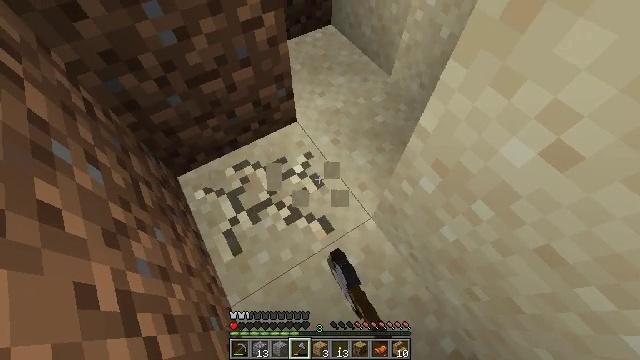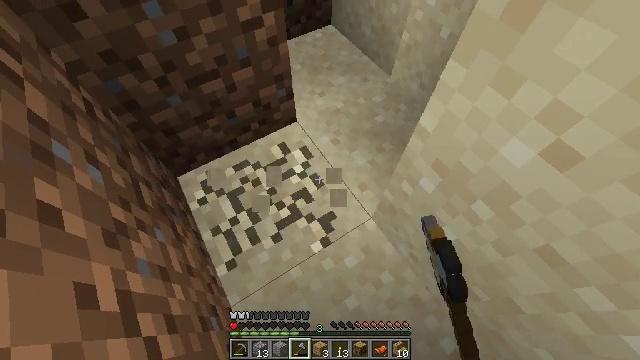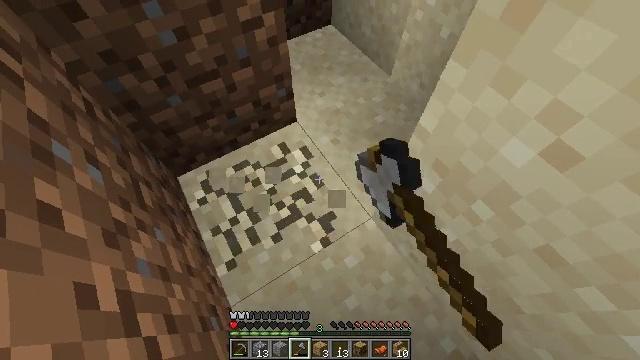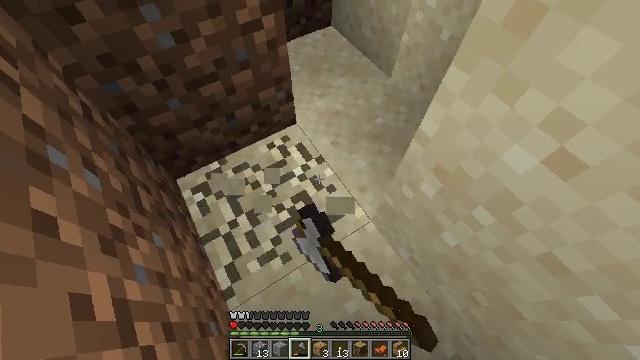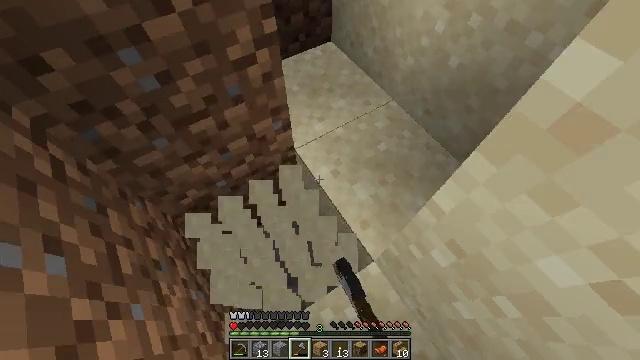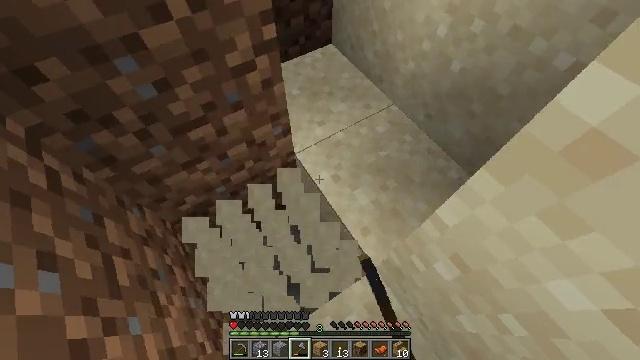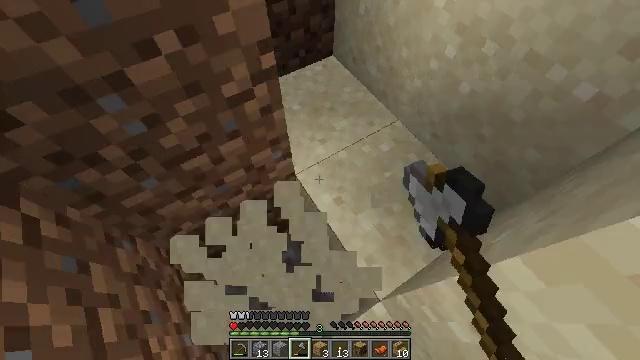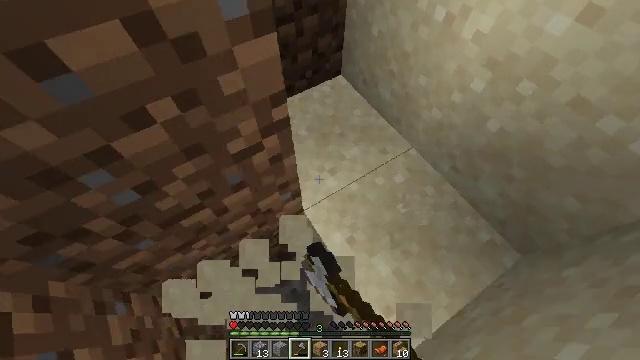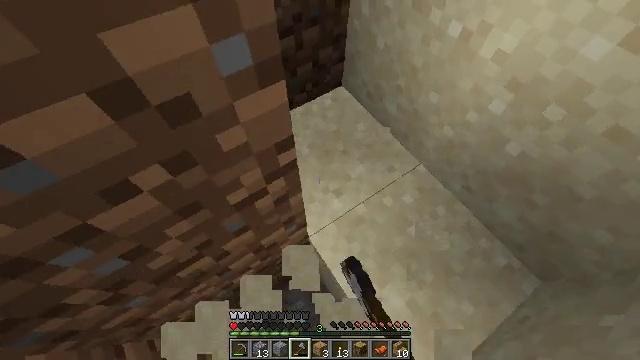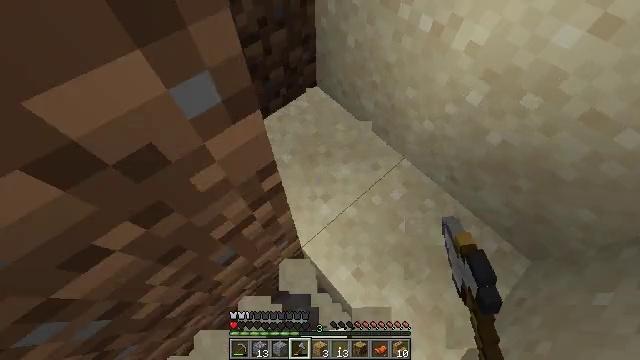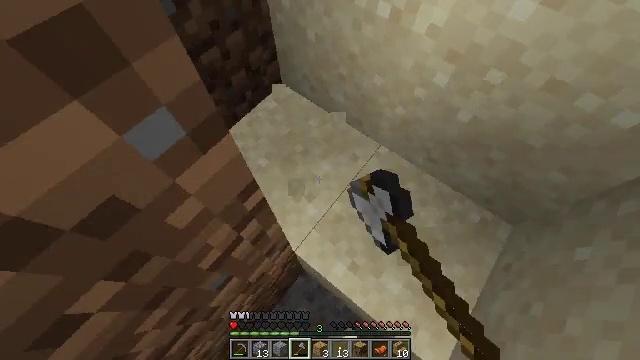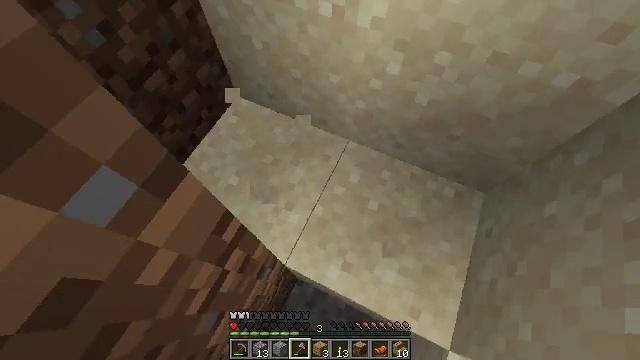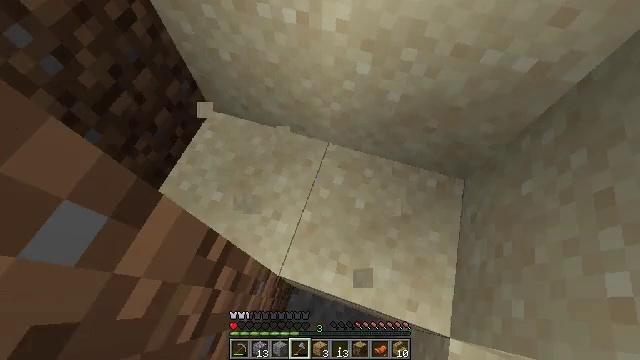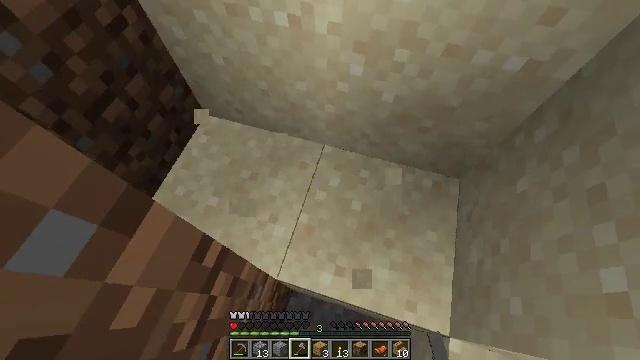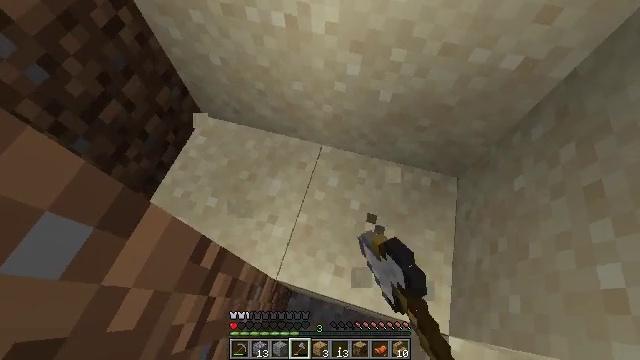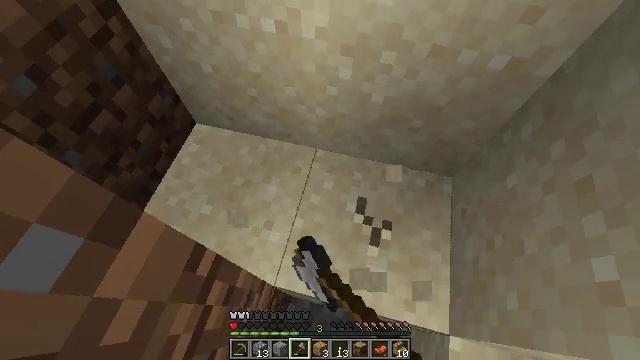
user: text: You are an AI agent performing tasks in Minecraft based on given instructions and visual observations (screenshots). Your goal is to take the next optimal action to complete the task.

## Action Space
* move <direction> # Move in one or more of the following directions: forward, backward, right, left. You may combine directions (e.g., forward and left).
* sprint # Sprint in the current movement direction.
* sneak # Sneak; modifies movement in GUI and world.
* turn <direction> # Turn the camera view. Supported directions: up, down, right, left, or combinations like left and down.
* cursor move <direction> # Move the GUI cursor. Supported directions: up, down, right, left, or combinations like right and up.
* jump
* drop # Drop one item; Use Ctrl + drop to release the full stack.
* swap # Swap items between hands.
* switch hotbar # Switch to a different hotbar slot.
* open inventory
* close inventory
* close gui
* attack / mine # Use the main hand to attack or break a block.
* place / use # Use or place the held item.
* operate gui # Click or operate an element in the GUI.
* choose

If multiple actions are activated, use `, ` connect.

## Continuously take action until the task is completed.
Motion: motion action
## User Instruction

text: Dig up some sand.
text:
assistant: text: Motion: attack / mine
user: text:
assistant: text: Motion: attack / mine
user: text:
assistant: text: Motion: move forward, attack / mine
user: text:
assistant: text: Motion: move forward, attack / mine
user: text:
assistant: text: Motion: move forward, attack / mine
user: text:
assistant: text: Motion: move forward, attack / mine
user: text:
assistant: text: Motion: move forward, attack / mine
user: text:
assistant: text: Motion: move forward, turn right, attack / mine
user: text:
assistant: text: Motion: turn right and down, attack / mine
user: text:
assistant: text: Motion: turn right and down, attack / mine
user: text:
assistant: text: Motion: turn right, attack / mine
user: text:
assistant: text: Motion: turn right, attack / mine
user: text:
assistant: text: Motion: turn right, attack / mine
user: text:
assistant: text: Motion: attack / mine
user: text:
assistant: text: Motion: turn right, attack / mine
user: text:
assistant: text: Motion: turn right, attack / mine
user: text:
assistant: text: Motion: turn right, attack / mine
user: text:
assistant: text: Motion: turn right, attack / mine
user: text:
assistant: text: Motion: turn right, attack / mine
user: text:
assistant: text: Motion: turn right and down, attack / mine
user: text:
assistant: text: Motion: turn right and down, attack / mine
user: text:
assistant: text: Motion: turn right and down, attack / mine
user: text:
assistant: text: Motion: turn right and down, attack / mine
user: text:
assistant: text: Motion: attack / mine
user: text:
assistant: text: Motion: attack / mine
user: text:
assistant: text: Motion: attack / mine
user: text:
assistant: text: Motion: attack / mine
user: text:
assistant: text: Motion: attack / mine
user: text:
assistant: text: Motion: attack / mine
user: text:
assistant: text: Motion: attack / mine